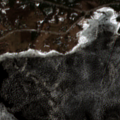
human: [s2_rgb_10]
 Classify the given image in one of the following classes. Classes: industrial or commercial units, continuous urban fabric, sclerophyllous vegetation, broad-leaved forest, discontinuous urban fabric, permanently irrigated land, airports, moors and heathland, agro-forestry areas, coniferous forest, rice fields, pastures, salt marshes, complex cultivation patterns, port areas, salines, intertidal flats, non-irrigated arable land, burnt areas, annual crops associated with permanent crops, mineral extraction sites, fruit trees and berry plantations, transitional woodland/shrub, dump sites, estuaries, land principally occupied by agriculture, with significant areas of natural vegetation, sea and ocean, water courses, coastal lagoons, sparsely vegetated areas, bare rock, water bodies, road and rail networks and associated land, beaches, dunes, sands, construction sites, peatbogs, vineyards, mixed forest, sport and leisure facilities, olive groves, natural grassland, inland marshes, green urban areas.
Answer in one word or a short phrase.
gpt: land principally occupied by agriculture, with significant areas of natural vegetation, coniferous forest, transitional woodland/shrub, water bodies